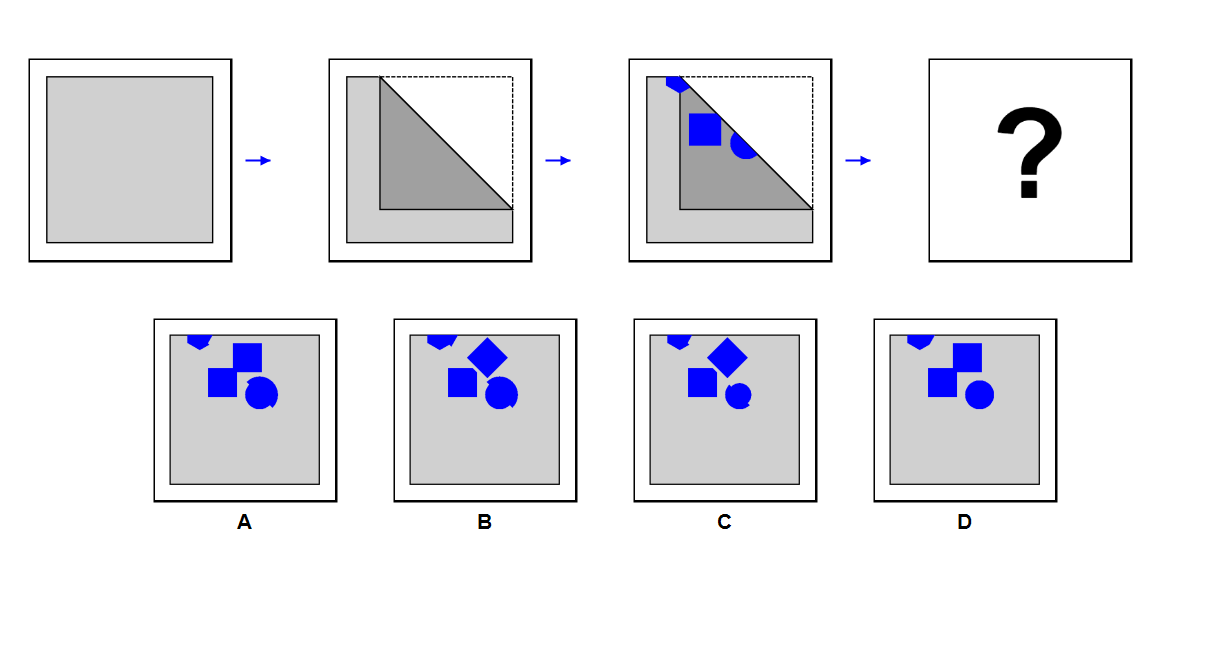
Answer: D